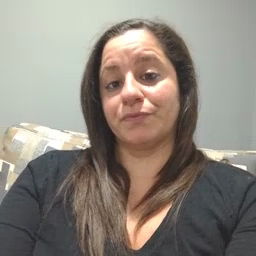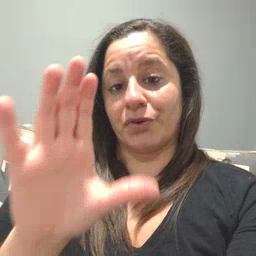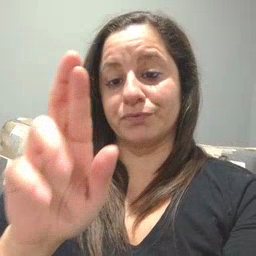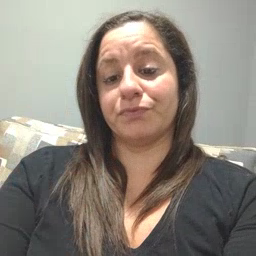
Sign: car